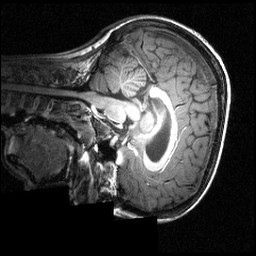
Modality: T1w
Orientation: sagittal
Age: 12
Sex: female
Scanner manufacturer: siemens
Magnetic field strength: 3.951 T
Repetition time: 1.5 s
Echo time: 0.00335 s